Question: I'm trying to calculate a 3 month average based on date and a change flag.
For example, I have columns:
Date - ID item - Description - Sales Amount - Change (shows 1 when the name has change)
It's possible to calculate average taking in consideration the change column and date, for example the product name was changed on may 2019 so I want to have the average 3 months after may and 3 months before may.
The image shows the table I'm using:

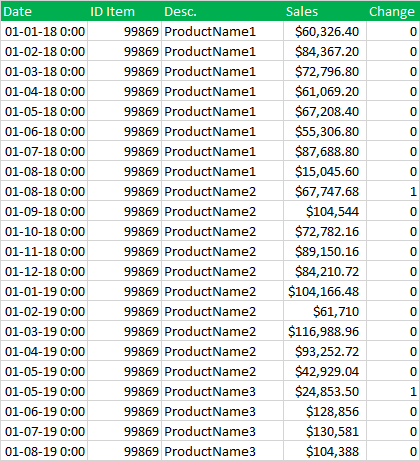
Answer: If I understand your requirement correct, following this below steps will take you to your desired output-
Go to and create 3 custom column as below-
'''
start date before = Date.AddMonths([date],-2)
'''
'''
end date after = Date.AddMonths([date],3)
'''
Change data type as Date after creating both custom columns and get back to report by clicking button.
Create these below 2 in your table. I have considered the table name as (adjust your self)
'''
3_month_average_before =
VAR current_row_chaneg = MIN(your_table_name[change])
VAR current_row_start_date_before = MIN(your_table_name[start date before])
VAR current_row_date = MIN(your_table_name[date])
VAR current_row_desc = MIN(your_table_name[desc.])
RETURN
IF(
current_row_chaneg <> 1,
BLANK(),
CALCULATE(
SUM(your_table_name[sales]),
FILTER(
ALL(your_table_name),
your_table_name[date] >= current_row_start_date_before
&& your_table_name[date] <= current_row_date
&& your_table_name[desc.] <> current_row_desc //--considered different product name for previous 3 month average
)
)
)
'''
'''
3_month_average_after =
VAR current_row_chaneg = MIN(your_table_name[change])
VAR current_row_end_date_after = MIN(your_table_name[end date after])
VAR current_row_date = MIN(your_table_name[date])
VAR current_row_desc = MIN(your_table_name[desc.])
RETURN
IF(
current_row_chaneg <> 1,
BLANK(),
CALCULATE(
SUM(your_table_name[sales]),
FILTER(
ALL(your_table_name),
your_table_name[date] <= current_row_end_date_after
&& your_table_name[date] > current_row_date
&& your_table_name[desc.] = current_row_desc //--considered same product name for after 3 month average
)
)
)
'''
I have applied logics based on my understanding. You can adjust logic if required in the same process. Here below is the sample output from your given sample data-
<URL>
# Code for Column
'''
change =
VAR current_id = your_table_name[id item]
VAR current_desc = your_table_name[desc.]
VAR current_date = your_table_name[date]
VAR current_item_count =
CALCULATE(
COUNTROWS(your_table_name),
FILTER(
ALL(your_table_name),
your_table_name[id item] = current_id
&& your_table_name[desc.] = current_desc
&& your_table_name[date] <=current_date
)
)
VAR previous_item_count =
CALCULATE(
COUNTROWS(your_table_name),
FILTER(
ALL(your_table_name),
your_table_name[id item] = current_id
&& your_table_name[date] <= current_date
&& your_table_name[desc.] <> current_desc
)
)
RETURN IF(current_item_count = 1 && previous_item_count <> 0 , 1, 0)
'''